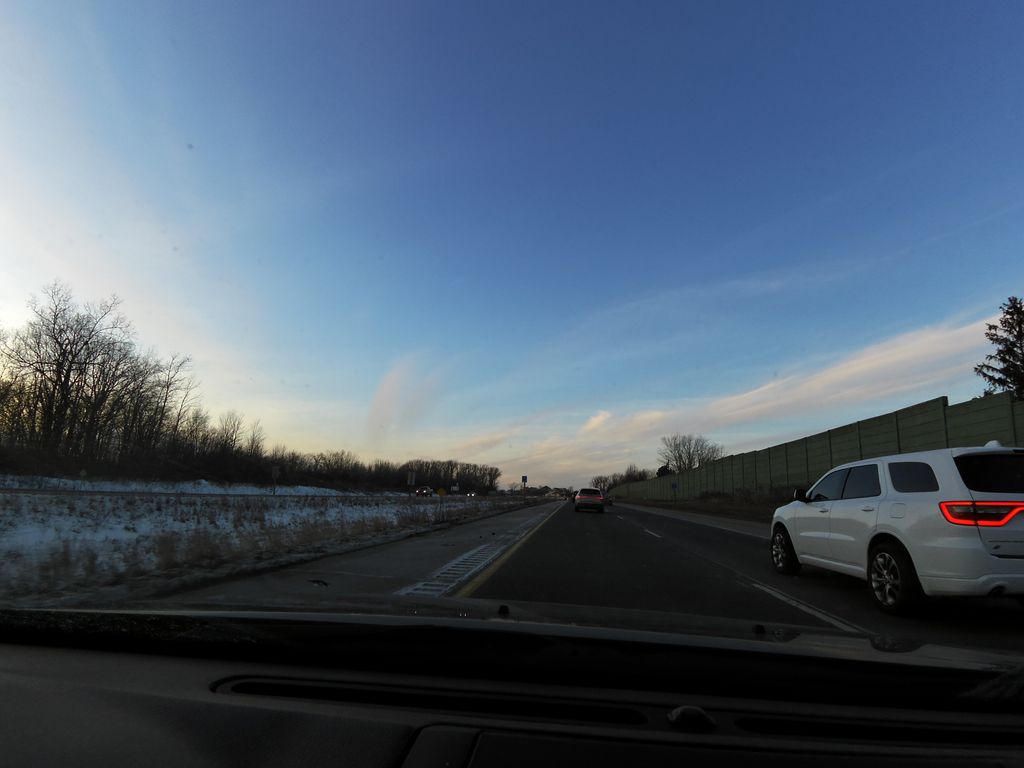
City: hamilton